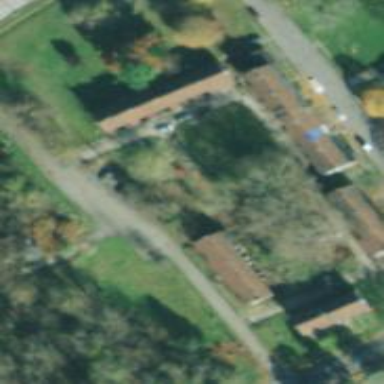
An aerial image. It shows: Alley designed for services.